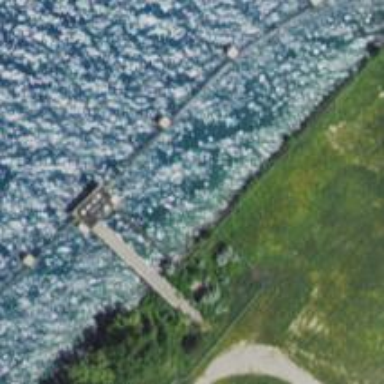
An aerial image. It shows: Pier with mooring facilities.